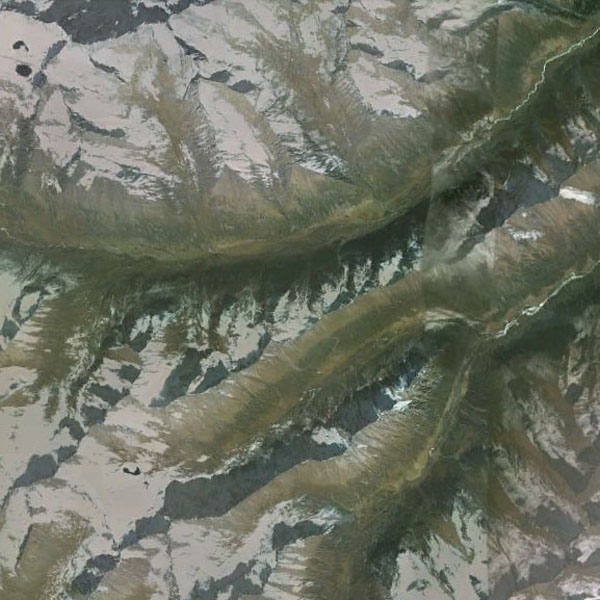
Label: Mountain